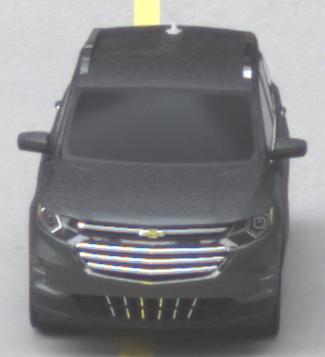
Make: Chevrolet
Model: Equinox
Detailed model: Gen. 2
Model produced from: 2015
Model produced until: 2017
Doors: 5
Color: gray
Road condition: dry road
Daytime: midday
Contrast: low contrast